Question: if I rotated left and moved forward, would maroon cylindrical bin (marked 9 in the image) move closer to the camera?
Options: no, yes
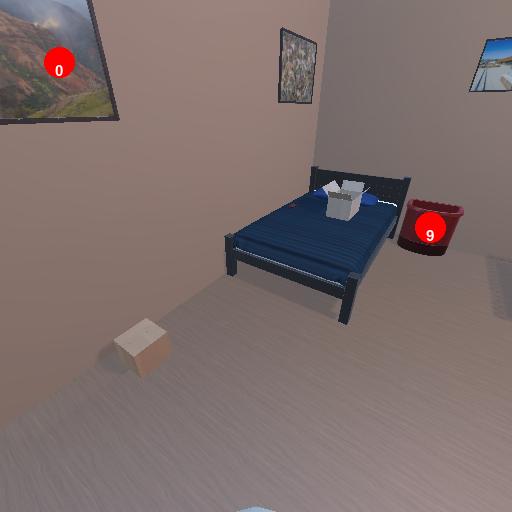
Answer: no